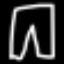
Label: pants